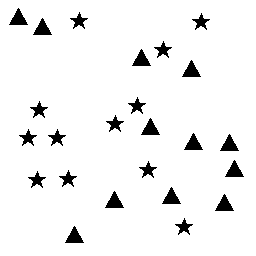
Squares: 0
Triangles: 12
Stars: 12
Total shapes: 24